Question: I know that this is a duplicate of <URL> but I want to select rows that have the maximum column value,as group by another column , but , I know it can be done like this:
'''
SELECT
T.Name,
T.Rank,
T.ID
FROM MyTable T
WHERE T.Rank = (
SELECT MAX( T1.Rank) FROM MyTable T1
WHERE T1.Name= T.Name
)
'''
where 'ID, Rank, Name' is the table schema, and I want to group by results by Name first, and then choose one row from each Name group, depending on which one has the highest Rank.
Attached is a sample of the table I want to select from

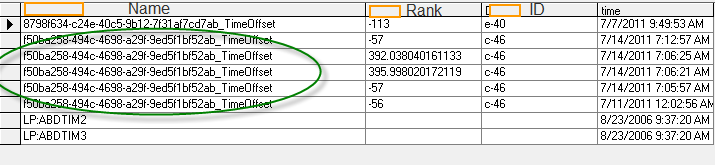
Answer: '''
mysql> SELECT t1.nm, t1.rank,t1.id
FROM mytable t1
LEFT JOIN (
SELECT nm, max(rank) as top
FROM mytable t2
GROUP BY nm
) AS t2 ON t1.nm=t2.nm AND t1.rank = t2.top
WHERE t2.nm IS not NULL
ORDER BY nm;
+----+------+---------+
| nm | rank | id |
+----+------+---------+
| m | -1 | b7kjhsf |
| n | 13 | d3sf |
+----+------+---------+
2 rows in set (0.00 sec)
mysql> select * from mytable;
+----+------+----------+
| nm | rank | id |
+----+------+----------+
| n | 11 | asfd |
| n | 11 | bsf |
| n | 11 | zzasdfsf |
| n | 13 | d3sf |
| n | 11 | effesf |
| n | 10 | yxxgesf |
| n | 11 | bkhjusf |
| m | -1 | b7kjhsf |
| m | -4 | cdfgabsf |
+----+------+----------+
9 rows in set (0.00 sec)
'''